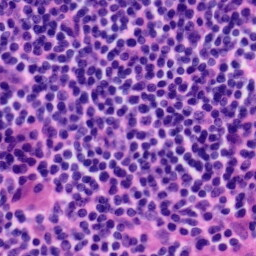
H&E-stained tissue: Tonsil